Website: bh-photo
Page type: customer-info-address
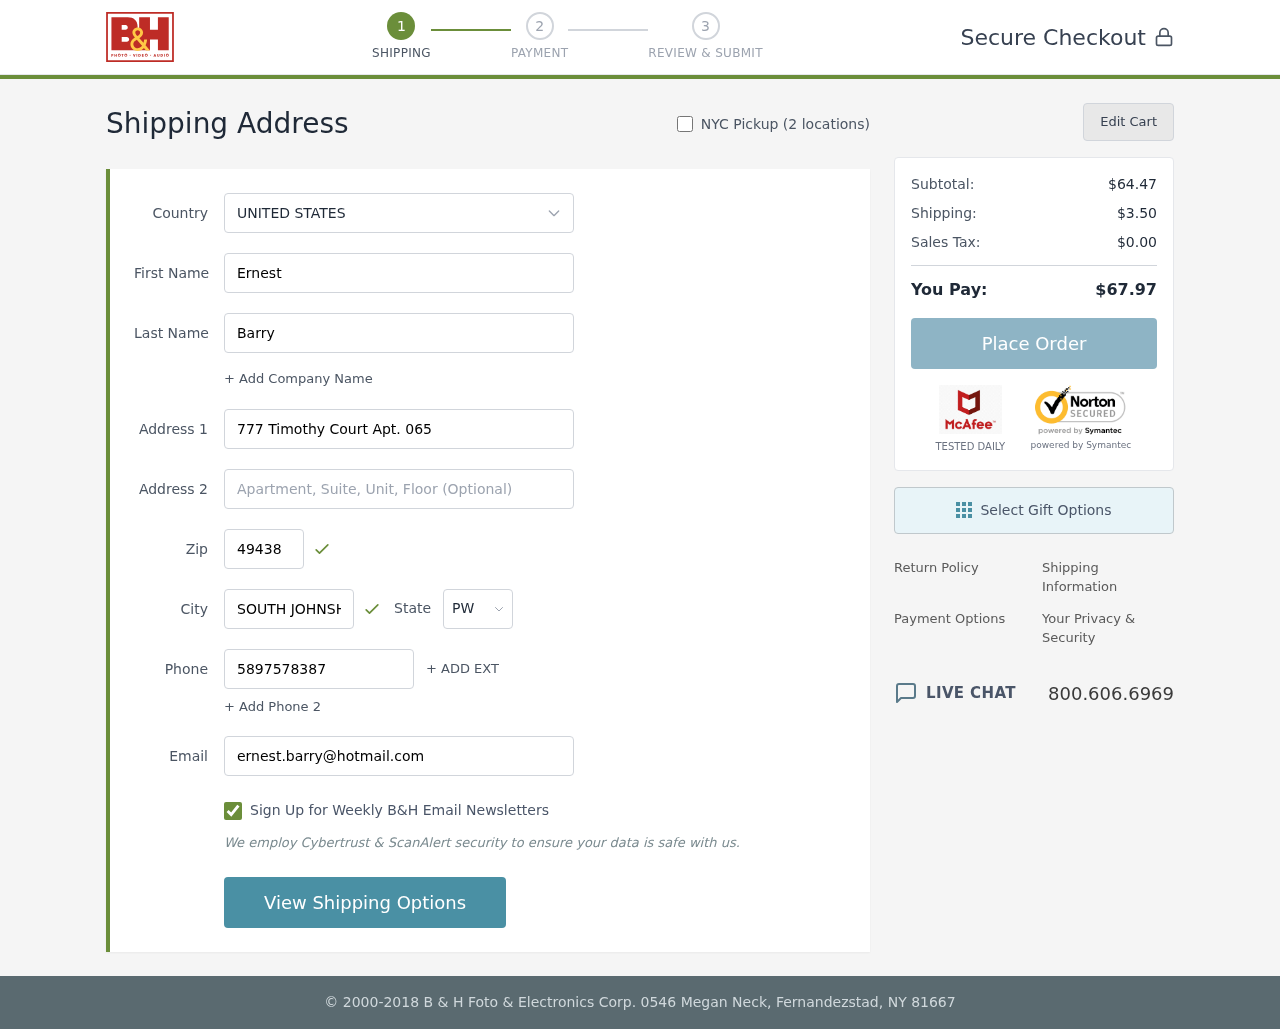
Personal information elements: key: PII_CITY
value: South Johnshire
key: PII_COUNTRY
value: United States
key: PII_EMAIL
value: ernest.barry@hotmail.com
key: PII_FIRSTNAME
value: Ernest
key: PII_LASTNAME
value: Barry
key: PII_PHONE
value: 5897578387
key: PII_POSTCODE
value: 49438
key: PII_STATE_ABBR
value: PW
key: PII_STREET
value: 777 Timothy Court Apt. 065
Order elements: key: ORDER_SUBTOTAL
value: $64.47
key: ORDER_SHIPPING_COST
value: $3.50
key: ORDER_TAX
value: $0.00
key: ORDER_TOTAL
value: $67.97